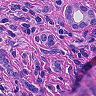
Metastatic tissue present: yes